Interaction volume radius: 10 \u00c5
Interaction volume height: 15 \u00c5
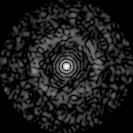
Disorder parameter: 0.8376